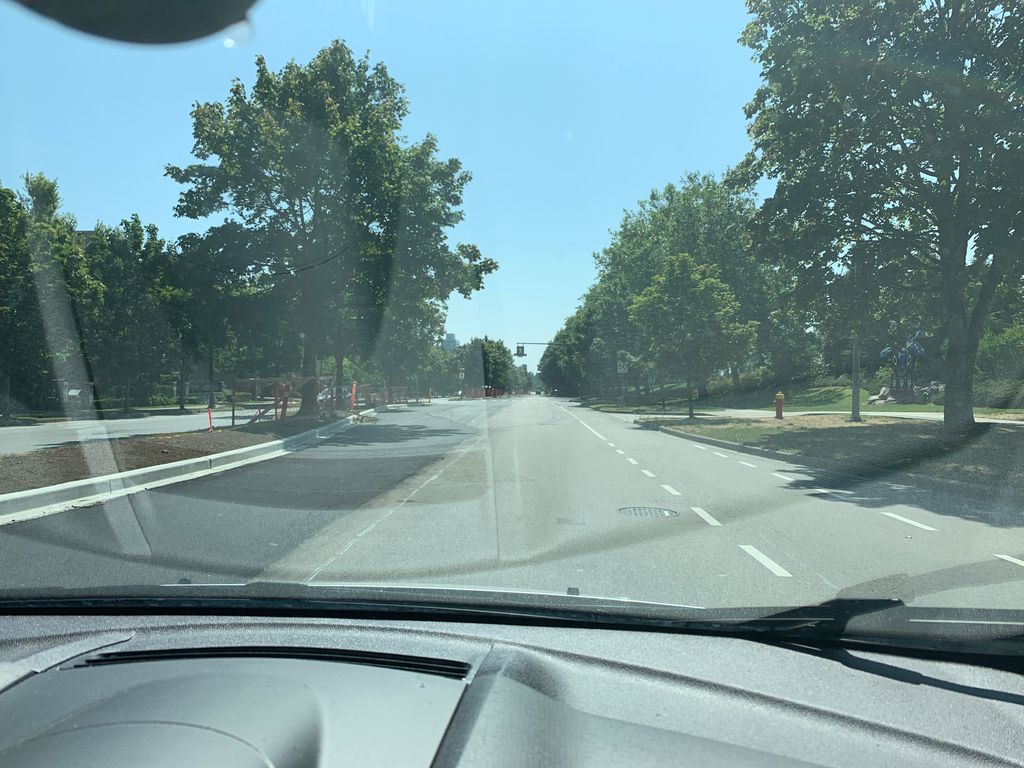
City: vancouver